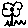
Label: flower